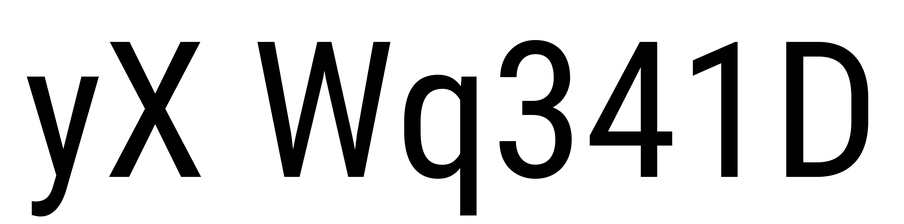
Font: Roboto_Condensed_Regular